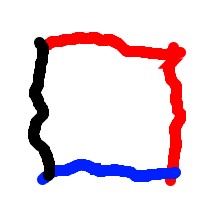
Shape: square